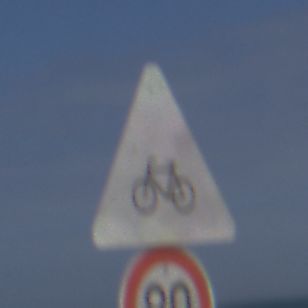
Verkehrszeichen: RadverkehrRechts
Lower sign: Geschwindigkeit80
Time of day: Midday
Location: Outdoor (Nature)
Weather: PartlyCloudy
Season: NotSpecified
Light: Natural